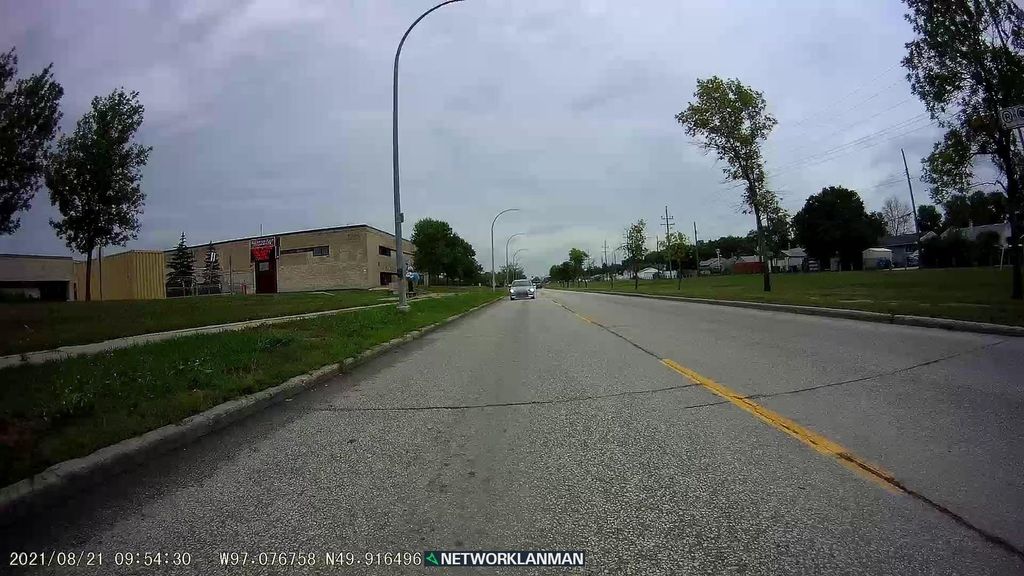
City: winnipeg